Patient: sex M, age 79
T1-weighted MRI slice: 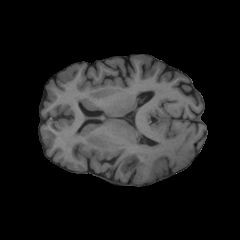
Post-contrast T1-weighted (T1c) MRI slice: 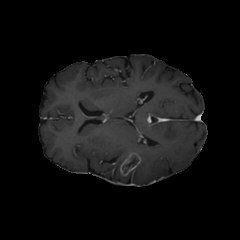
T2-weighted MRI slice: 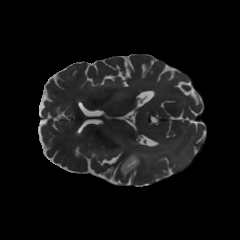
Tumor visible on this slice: yes
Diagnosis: Glioblastoma, IDH-wildtype
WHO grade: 4